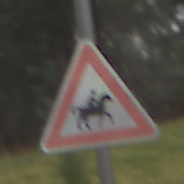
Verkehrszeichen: ReiterLinks
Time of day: MorningAfternoon
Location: Outdoor (Nature)
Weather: Overcast
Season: NotSpecified
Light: Natural